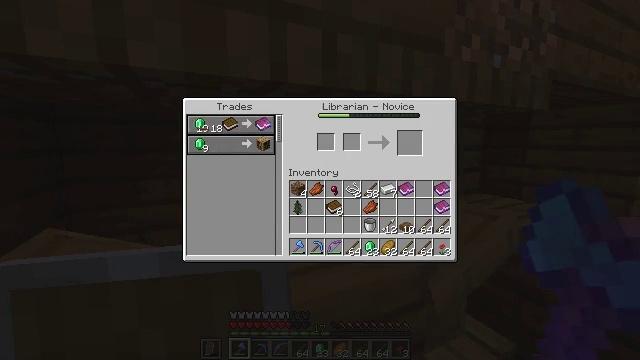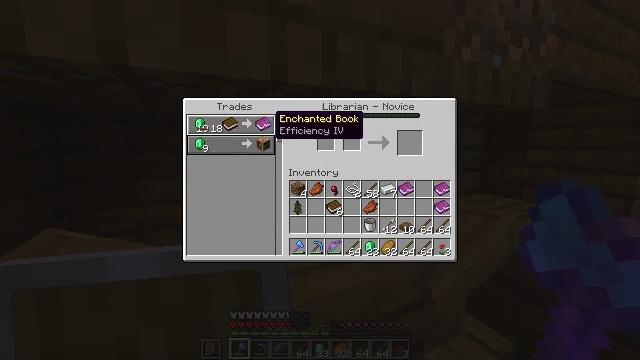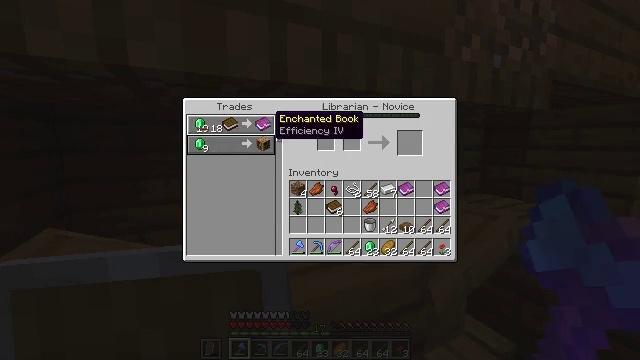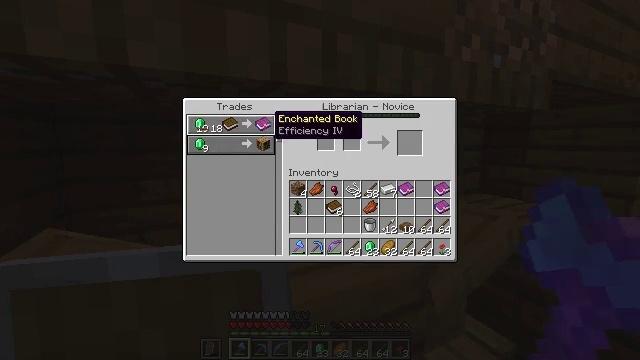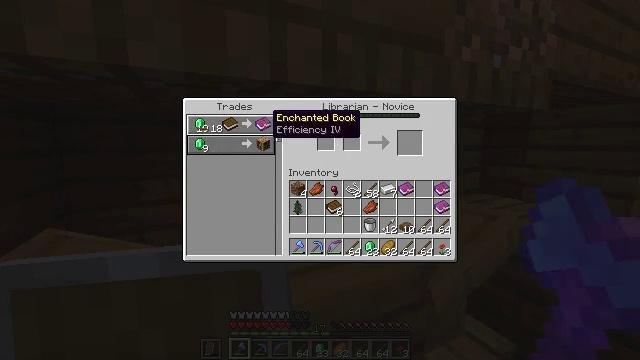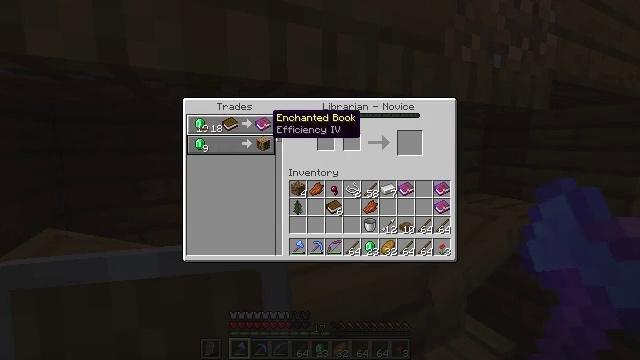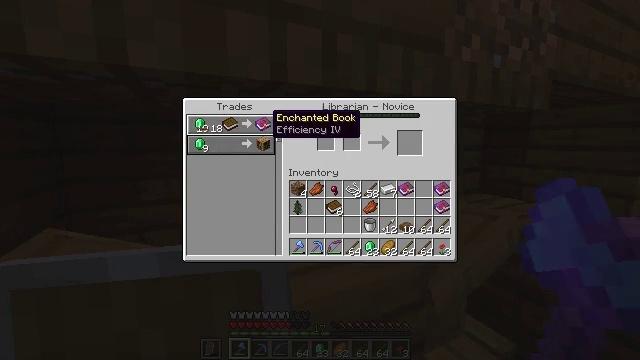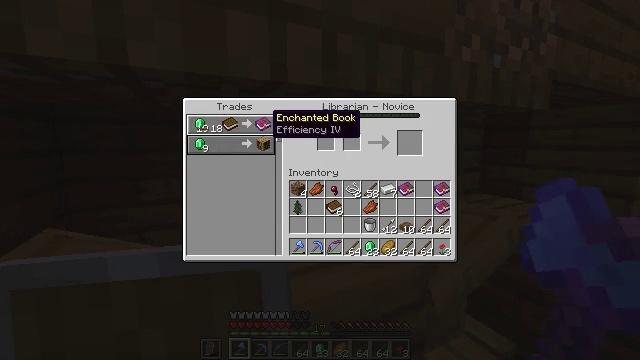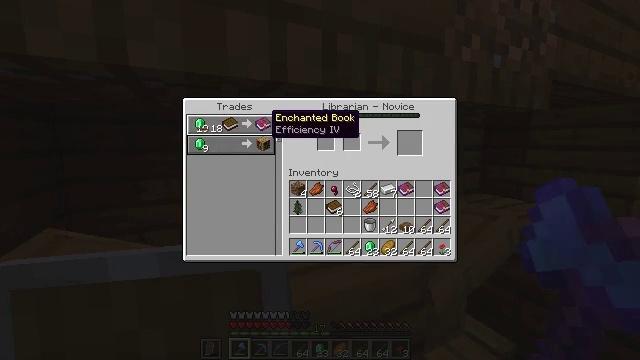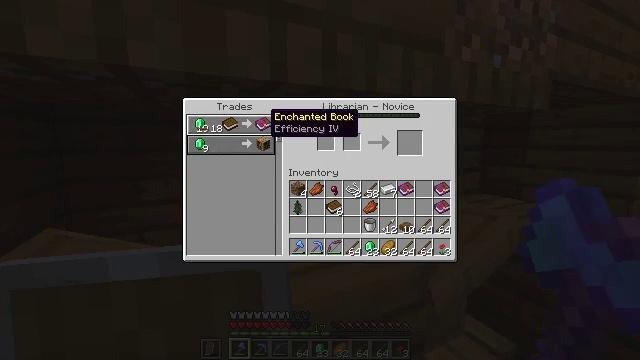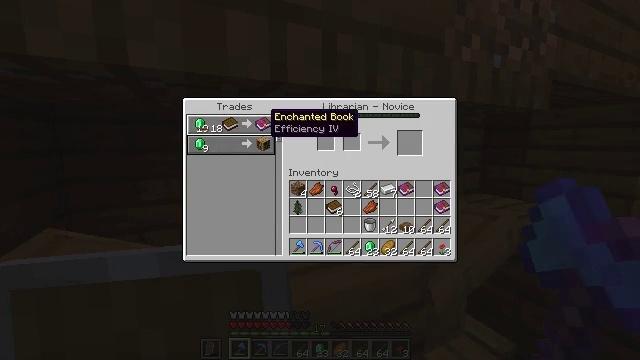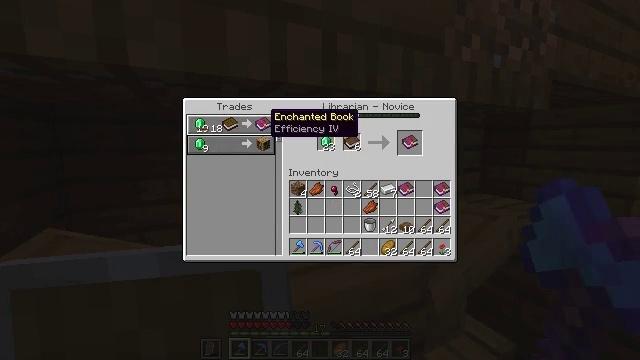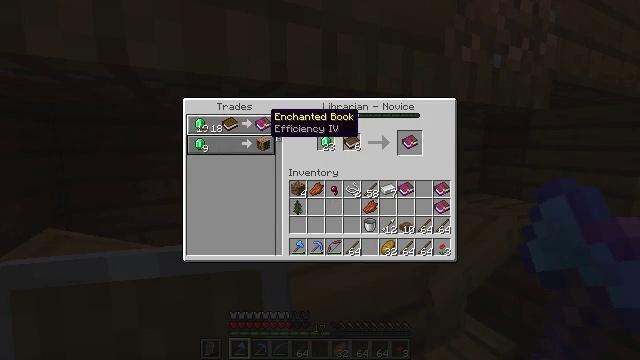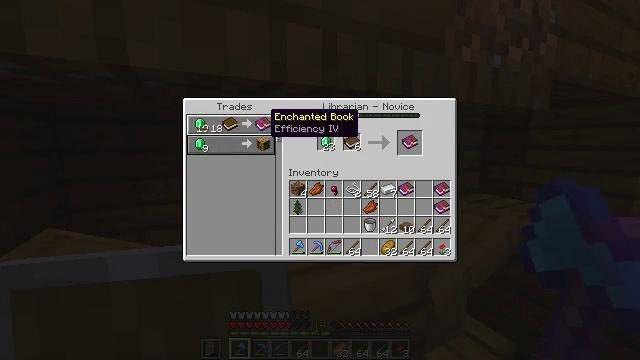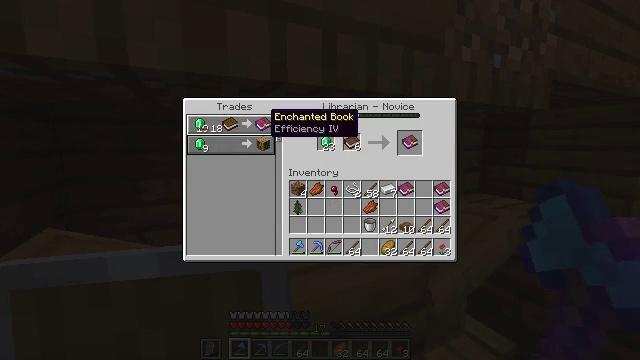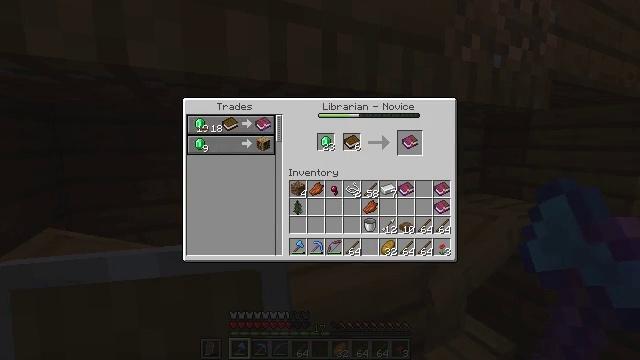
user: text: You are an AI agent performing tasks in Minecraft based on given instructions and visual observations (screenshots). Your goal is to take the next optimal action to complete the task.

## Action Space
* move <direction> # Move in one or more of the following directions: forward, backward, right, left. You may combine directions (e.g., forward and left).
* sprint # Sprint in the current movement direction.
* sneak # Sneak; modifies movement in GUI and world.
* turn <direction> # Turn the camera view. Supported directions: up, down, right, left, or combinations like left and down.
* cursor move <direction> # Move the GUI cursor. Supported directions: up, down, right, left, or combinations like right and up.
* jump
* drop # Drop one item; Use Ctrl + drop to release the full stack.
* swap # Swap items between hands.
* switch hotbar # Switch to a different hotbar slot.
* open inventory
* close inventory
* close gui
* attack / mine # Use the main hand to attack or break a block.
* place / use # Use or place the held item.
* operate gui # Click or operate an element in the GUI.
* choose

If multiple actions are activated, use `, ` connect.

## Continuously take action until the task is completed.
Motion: motion action
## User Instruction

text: Craft a enchanted book with a book and levels.
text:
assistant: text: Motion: cursor move left
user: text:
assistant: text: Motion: no_op
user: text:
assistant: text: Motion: no_op
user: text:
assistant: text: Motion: no_op
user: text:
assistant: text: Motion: no_op
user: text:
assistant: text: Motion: no_op
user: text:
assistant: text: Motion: no_op
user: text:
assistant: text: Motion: no_op
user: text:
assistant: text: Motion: no_op
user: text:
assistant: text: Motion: no_op
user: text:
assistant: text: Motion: operate gui
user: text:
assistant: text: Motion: operate gui
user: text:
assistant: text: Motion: operate gui
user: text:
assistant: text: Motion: no_op
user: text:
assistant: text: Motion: cursor move right
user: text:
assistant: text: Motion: cursor move right
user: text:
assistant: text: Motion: cursor move right and down
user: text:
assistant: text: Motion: cursor move right
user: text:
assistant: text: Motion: cursor move right
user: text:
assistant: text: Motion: cursor move right
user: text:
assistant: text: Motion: no_op
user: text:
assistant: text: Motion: no_op
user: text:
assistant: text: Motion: no_op
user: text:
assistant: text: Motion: no_op
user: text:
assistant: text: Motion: no_op
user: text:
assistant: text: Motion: cursor move left
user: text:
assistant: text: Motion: cursor move left
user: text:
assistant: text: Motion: no_op
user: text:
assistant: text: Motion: no_op
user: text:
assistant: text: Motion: operate gui